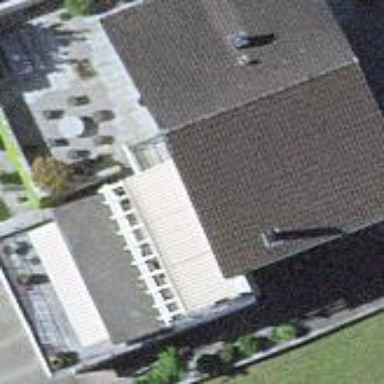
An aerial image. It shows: Building.